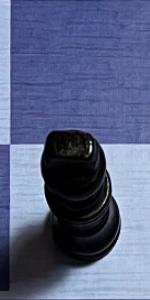
Label: King_Black